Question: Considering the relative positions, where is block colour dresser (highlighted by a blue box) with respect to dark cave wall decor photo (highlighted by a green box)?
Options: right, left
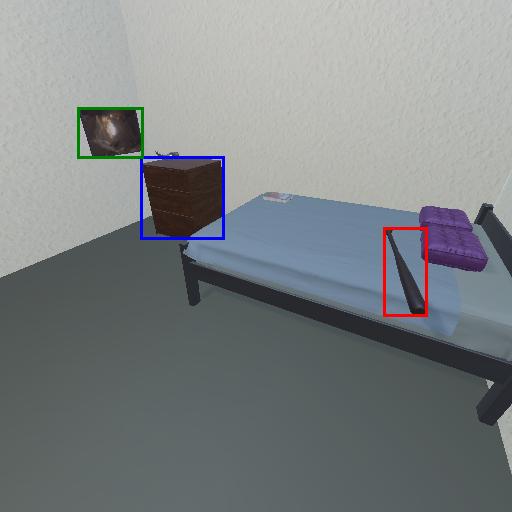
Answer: right